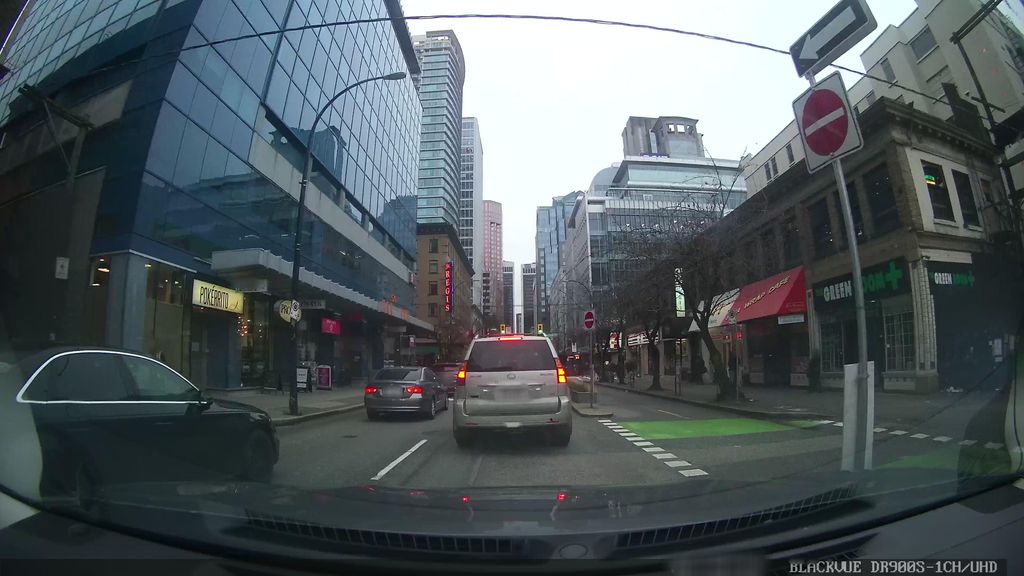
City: vancouver